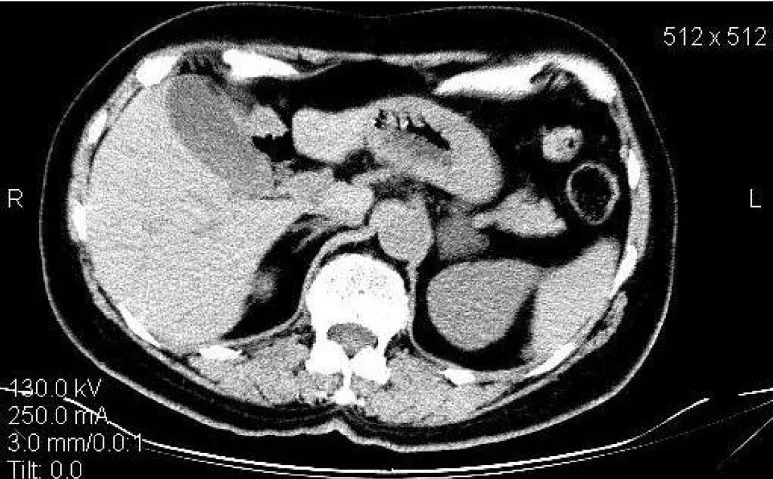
CT scan visualizing 35 mm tumor in the left adrenal gland and a normal right adrenal gland.
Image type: radiology (ct)